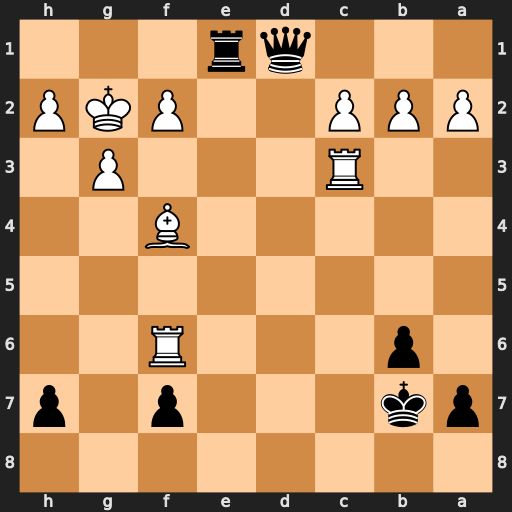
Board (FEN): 8/pk3p1p/1p3R2/8/5B2/2R3P1/PPP2PKP/3qr3
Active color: b
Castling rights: -
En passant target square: -
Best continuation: Rg1+ Kh3 Qh5#